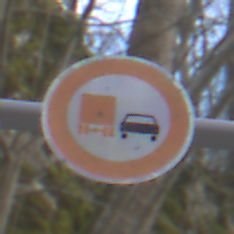
Verkehrszeichen: UeberholverbotKraftfahrzeuge
Umgebung: Outdoor, Nature
Tageszeit: MorningAfternoon
Wetter: PartlyCloudy
Licht: Natural
Jahreszeit: NotSpecified
Kontrast: LowContrast